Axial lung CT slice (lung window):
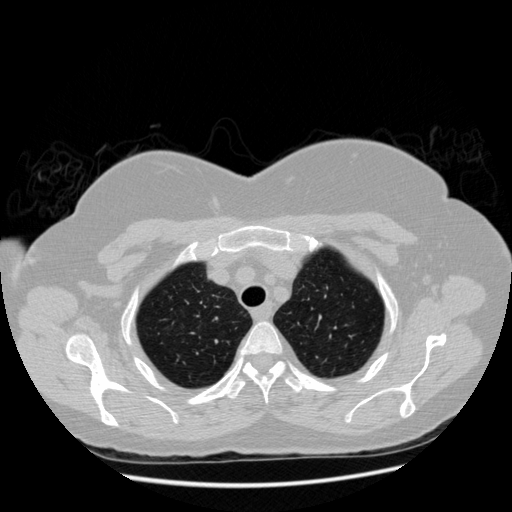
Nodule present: no